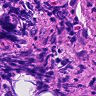
Metastatic tissue present: no